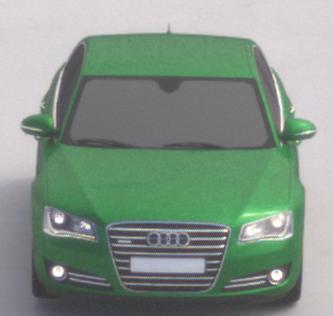
Make: Audi
Model: A8 D4
Model produced from: 2009
Model produced until: 2017
Doors: 4
Color: green
Road condition: dry road
Daytime: midday
Contrast: medium contrast